Question: I have a problem with the <URL> forecast that I am using to retrieve data in c# program.
When I click to retrieve data once everything is working correctly but when I hit the button once more I am getting this error:

Here is my code:
'''
private void bweather_DoWork(object sender, DoWorkEventArgs e)
{
string lat = Math.Round(deciLat).ToString();
string lng = Math.Round(deciLon).ToString();
string latlong = String.Format("{0},{1}", lat.Replace(',', '.'), lng.Replace(',', '.'));
//Initialize Current as a new Day
dow.Current = new WeatherLib.WDay();
//Using Wunderground as the provider we populate the property with current data for the latlong entered into the textbox
try
{
dow = WeatherLib.WProvider.Wunderground(latlong);
writeToLogFile("Retrieve weather info successfully on: " + latlong);
}
catch (Exception ex)
{
writeToLogFile(ex.Message);
}
}
'''
Here is the refresh button:
'''
private void weather_refresh_Click(object sender, EventArgs e)
{
writeToLogFile("Weather button pressed");
weather_descripton.Clear();
weather_speed_textbox.Clear();
weather_tem_textbox.Clear();
weather_rain_text.Clear();
weather_wind_dir_textbox.Clear();
weather_descripton.AppendText("Searching.......");
if (!bweather.IsBusy)
{
bweather.CancelAsync();
}
bweather.RunWorkerAsync();
}
'''
And here are the event handlers:
'''
// Weather handlers
bweather.WorkerSupportsCancellation = true;
bweather.DoWork += bweather_DoWork;
bweather.RunWorkerCompleted += bweather_RunWorkerCompleted;
'''
Any idea why is this not working as it should?
Thank you
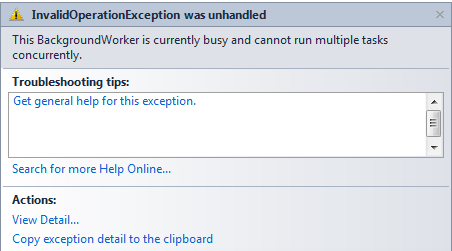
Answer: Well the error message suggests that you're trying to use the same background worker more than once.
You're asking it to cancel if it's still busy, but that doesn't mean it'll cancel immediately. As far as I can tell, the 'BackgroundWorker' code isn't even checking whether it's been cancelled, which means cancelling it won't really achieve anything useful.
I would suggest that if it's busy, you should instead just ignore the request. In fact, it might be better to disable the button completely when you the operation, and only re-enable it when the operation completes.